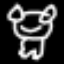
Label: frog